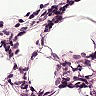
Metastatic tissue present: no